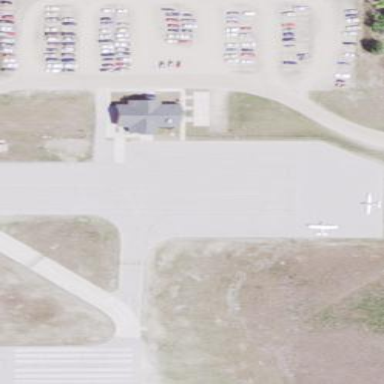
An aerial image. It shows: Apron area with paved surface.